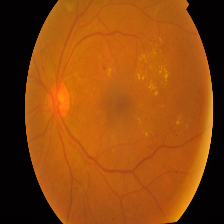
Diabetic retinopathy grade: Proliferative DR